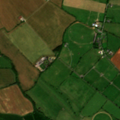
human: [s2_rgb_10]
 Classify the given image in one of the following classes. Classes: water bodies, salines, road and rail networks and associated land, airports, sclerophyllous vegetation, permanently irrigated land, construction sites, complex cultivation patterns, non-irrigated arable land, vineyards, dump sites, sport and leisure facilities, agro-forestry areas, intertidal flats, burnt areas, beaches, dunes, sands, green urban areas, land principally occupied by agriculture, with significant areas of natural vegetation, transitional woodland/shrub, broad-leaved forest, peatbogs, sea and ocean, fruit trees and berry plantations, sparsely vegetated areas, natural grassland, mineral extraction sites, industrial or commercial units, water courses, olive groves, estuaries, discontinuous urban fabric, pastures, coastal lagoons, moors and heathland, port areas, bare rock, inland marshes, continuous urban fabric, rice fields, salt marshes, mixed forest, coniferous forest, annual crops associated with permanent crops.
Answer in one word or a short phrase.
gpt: non-irrigated arable land, pastures